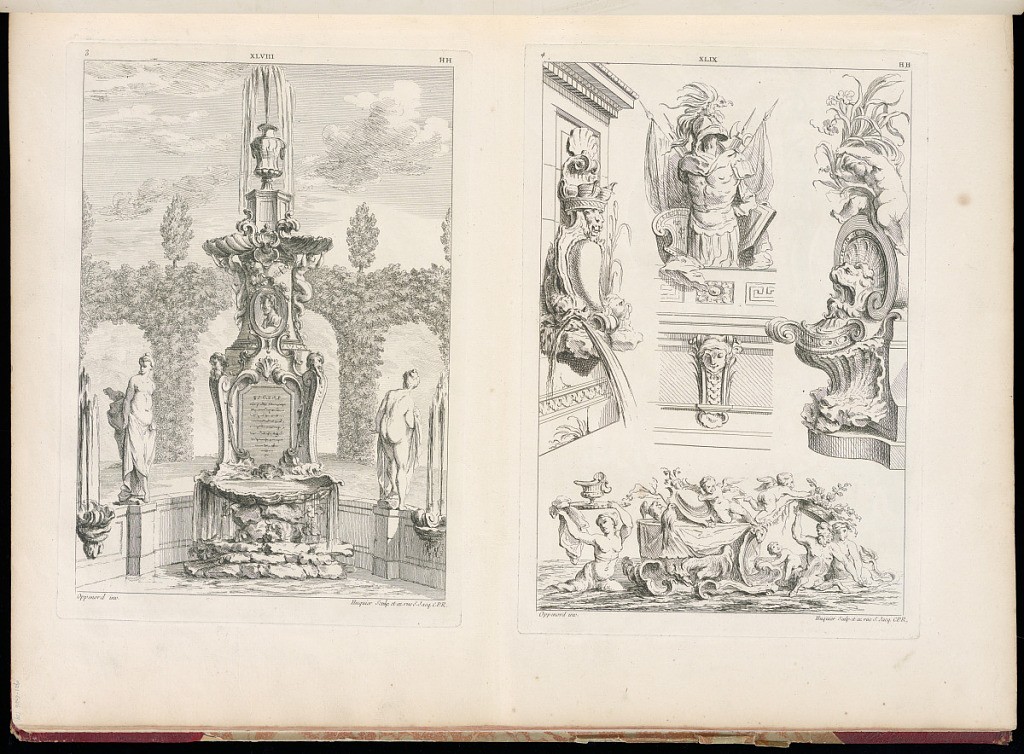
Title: Designs for Fountains
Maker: Gilles-Marie Oppenord, French, 1672–1742
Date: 1749-1761
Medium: Etching and engraving on laid paper
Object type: Bound print
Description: Page with two plates printed next to one another. The plate on the left depicts a fountain in a garden. Around the edge of the fountain are lightly draped female figures. The fountain itself is built upon a foundation of rocks with a shell-shaped basin. The fountain is adorned with a text plate, a portrait medallion, terms, anguipeds, and a vase at the top from which the water emerges. The plate on the right contains elements of fountains: a basin of water figures and putti, water emerging from a cartouche set against a wall, and a trophy of military armor. Both plates are signed and numbered.